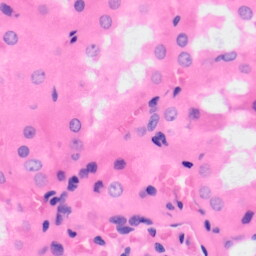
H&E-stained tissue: Kidney